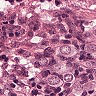
Metastatic tissue present: yes